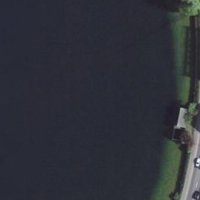
EUNIS habitat code: 14
Species observed at this site:
Milvus milvus